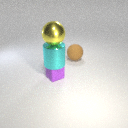
large yellow metal sphere above large cyan metal cylinder